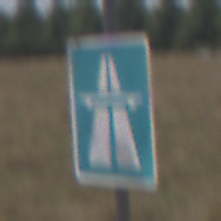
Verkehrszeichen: Autobahn
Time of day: Midday
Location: Outdoor (Nature)
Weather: PartlyCloudy
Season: NotSpecified
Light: Natural